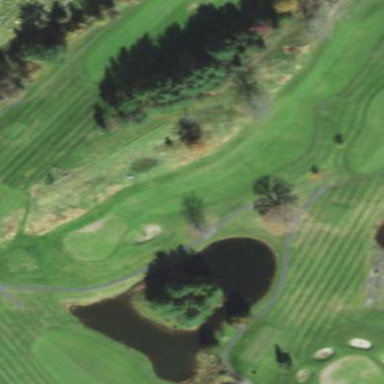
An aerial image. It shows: Grassy area designated as golf fairway.